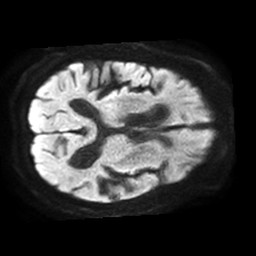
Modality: TRACE
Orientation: axial
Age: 87
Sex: female
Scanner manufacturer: philips
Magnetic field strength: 1.5 T
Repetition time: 3.395 s
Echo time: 0.06922 s